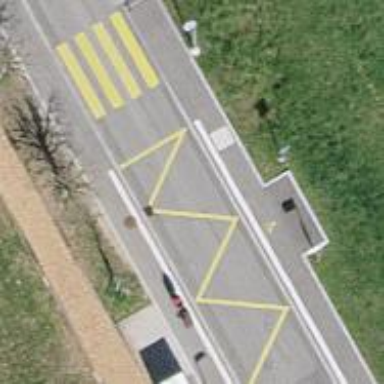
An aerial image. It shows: Bus stop with designated stop position for public transport.